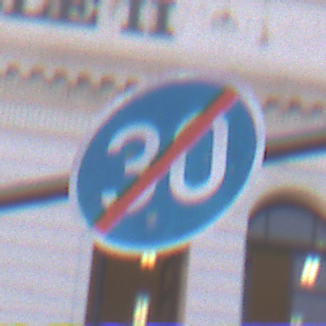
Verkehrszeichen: EndeMindestgeschwindigkeit
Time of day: SunriseSunset
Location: Outdoor (Urban)
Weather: PartlyCloudy
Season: NotSpecified
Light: Natural